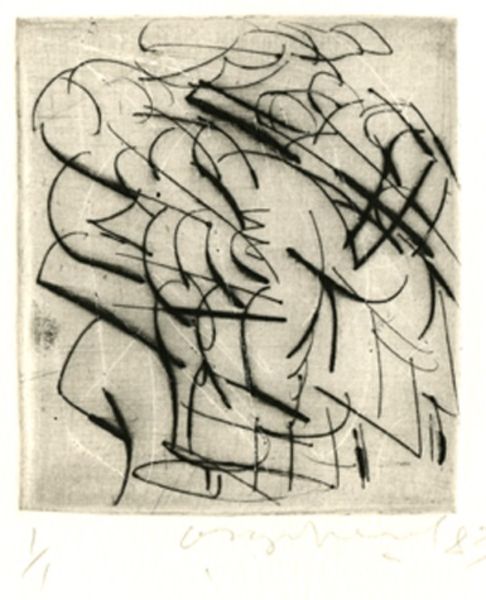
Titel: No. 656, No. 656
Künstler: Oleg Kudriashov
Standort: Amherst (Massachusetts, USA)
Institution: Mead Art Museum, Amherst College
Schlagwörter: people, white, black, figurative, grey, modern, print, napkin, cloud, man, flat, drawing, paper, black and white, etching, line, sketch, pen, abstract, small, human, music, ink, square, geometric, circle, form, lines, figure, charcoal, picasso, composition, round, postmodern, miro, scribble, bold, shape, thin, d, curve, fgh, g, gabo, b, mark making, srawing, thick, v, vcx, xcv, vcxz, vcz, vbc, bx, bvx, h, dg, hgdhdg, ngd, dhd, fs, ghet, u, intersecting, straight line, vz, sdf, gdndg, hd, hg, gfdh, fad, f, dsfsg, curved line, violent, 636